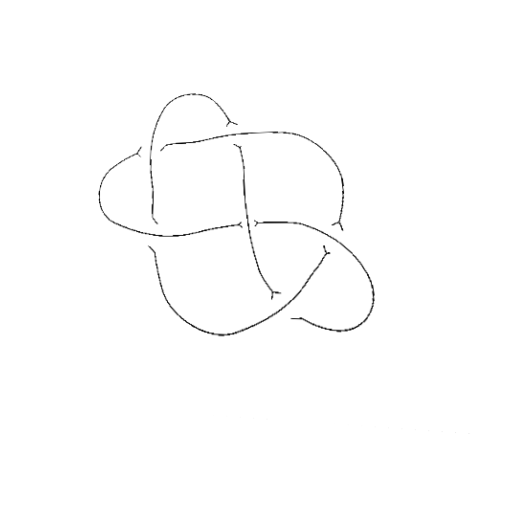
Crossing number: 6